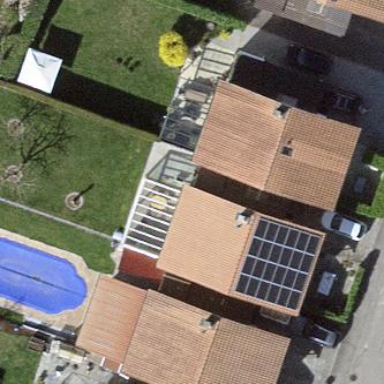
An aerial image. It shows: Semi-detached house.